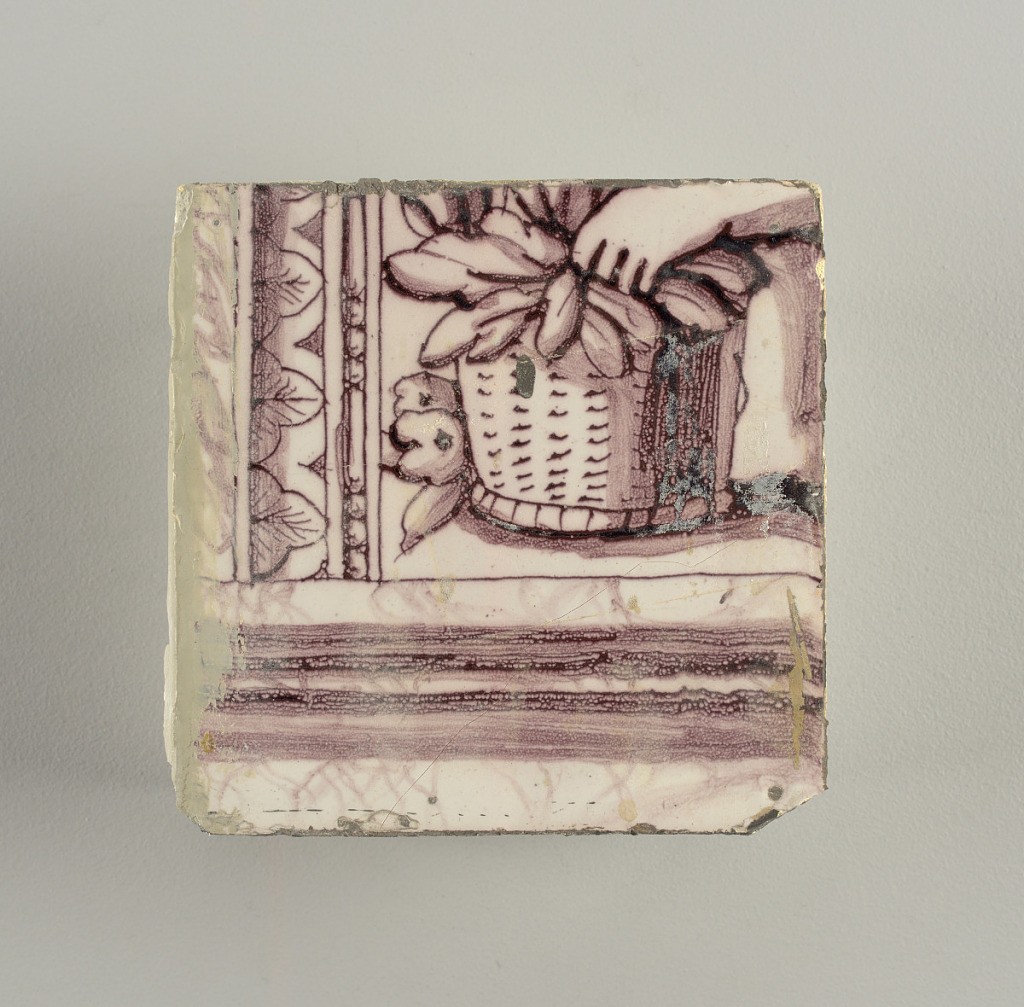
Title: Tile wall facing
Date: ca. 1725
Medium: Tin-glazed earthenware, underglaze
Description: Horizontal rectangle.  Thirty tiles wide and twenty-three tiles high with opening for fireplace eleven tiles wide and ten high.  Foliage arabesques disposed about three vertical axes from which are emphazised by urns at center and right, and at left by the figure of a standing woman carrying an infant on her arm and accompanied by two children.